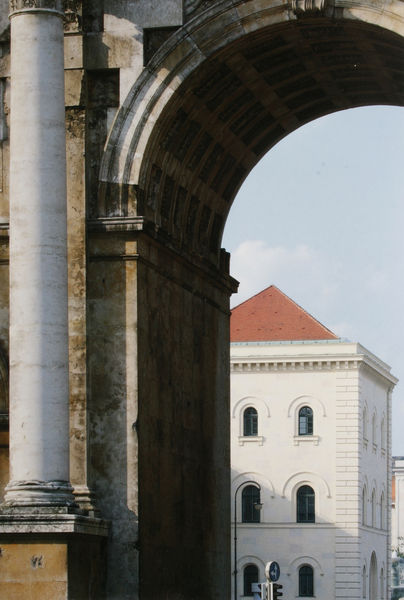
Titel: Blick durch Siegestor auf Max-Joseph-Stift
Künstler: Friedrich von Gärtner
Standort: München
Institution: Siegestor
Schlagwörter: blau, himmel, schatten, weiß, wolken, ocker, stadt, braun, fenster, grau, licht, marmor, orange, straße, säule, blick, dach, gebäude, haus, rot, wolke, profile, architektur, sockel, stein, sonne, klassizismus, rund, turm, ansicht, bogen, fassade, pilaster, rundbogen, detail, durchgang, tor, foto, fotografie, bögen, schild, arkade, gewölbe, durchblick, münchen, torbogen, mauerwerk, architrav, kapitell, säuler, photo, fragment, gesims, quader, griechisch, kanneluren, kasetten, kassetten, konsole, basis, wulst, siegestor, tonne, triumphbogen, bauwerk, palais, kasettendecke, tonnengewölbe, fensterbögen, universität, uni, ampel, verkehrsschild, ludwigstraße, lmu, wokle, sáule, universitöt, ünchen, fassade fenster, kaetten, verkehrszeivchen, spitzdach#